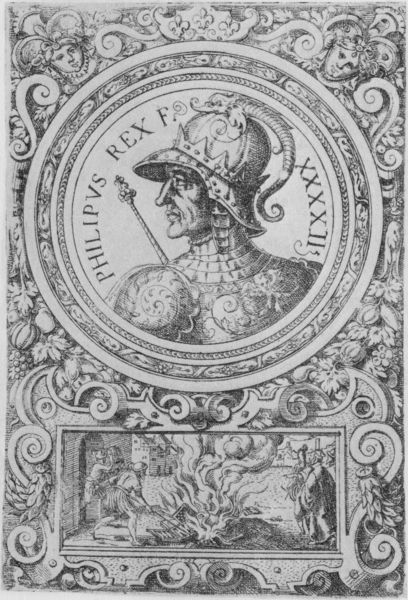
Titel: Bildnis von Philip II, König von Frankreich
Künstler: Jost Amman
Institution: (Seriendruck)
Schlagwörter: blätter, feuer, kopf, mann, schatten, weiß, blumen, köpfe, marmor, mund, männer, nase, profil, schwarz, szene, zeichnung, blüten, tier, muster, ornament, gesichter, architektur, rahmen, stein, bild, bildnis, hals, porträt, feld, rauch, auge, pflanzen, kinn, krone, schulter, kreis, rund, tondo, früchte, gemüse, ranken, trauben, federbusch, schrift, papier, stab, grafik, rand, kaiser, könig, tafel, kartusche, ziffern, floral, ornamente, abbild, name, panzer, medaillon, rechteck, flammen, umrahmung, druck, schraffur, stich, militär, soldat, waffe, holzdruck, helm, offizier, ritter, rüstung, buchseite, römer, brustpanzer, harnisch, voluten, gotisch, hölle, krieger, rechteckig, schwaden, medaille, schnecken, hopfen, emblem, kupferstich, zierrat, drachen, drache, zepter, szepter, rotunde, latein, lateinisch, tondi, umschrift, verbrennung, masken, schüren, verbrennen, medaillie, seriendruck, scheiterhaufen, philipp, helmzier, rex, rollwerk, riter, philip, philipus, phillip, getreideranken, helmtier, könig philipp, verbrennng, volut, sabel, bluen, saule, rüsting, weiaa